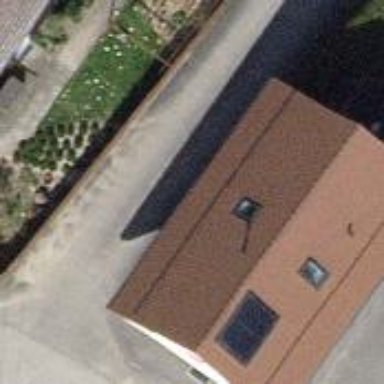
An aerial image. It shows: Simple house.